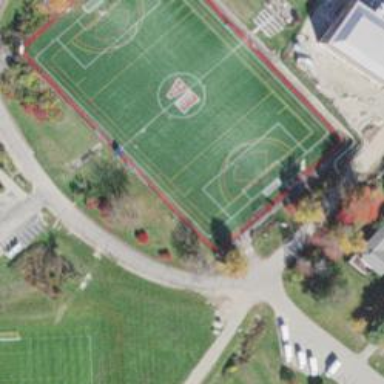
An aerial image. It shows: Lacrosse pitch for leisure land activities.